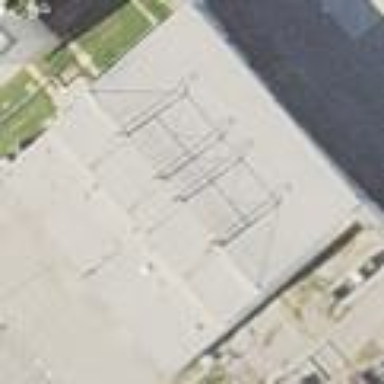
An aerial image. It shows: Hangar building at the airport.